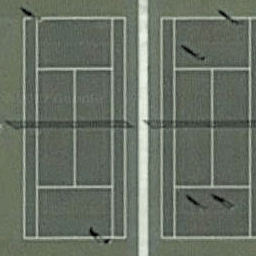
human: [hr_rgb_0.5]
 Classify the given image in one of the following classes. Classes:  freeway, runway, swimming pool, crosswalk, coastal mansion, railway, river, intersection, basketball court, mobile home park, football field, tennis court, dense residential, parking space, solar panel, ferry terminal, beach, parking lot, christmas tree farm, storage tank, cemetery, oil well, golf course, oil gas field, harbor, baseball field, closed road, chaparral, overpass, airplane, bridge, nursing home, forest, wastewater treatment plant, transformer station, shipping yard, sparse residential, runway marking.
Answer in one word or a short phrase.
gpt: tennis court